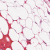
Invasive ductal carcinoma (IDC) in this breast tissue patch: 0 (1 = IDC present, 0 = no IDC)